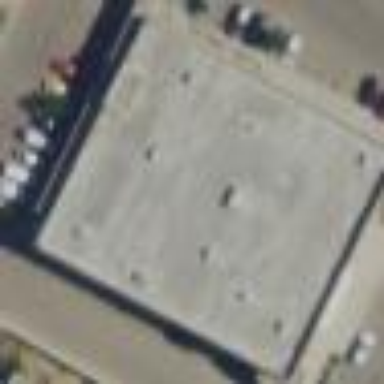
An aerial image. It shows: Retail building.